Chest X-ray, AP view. Patient: 13 years old, sex M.
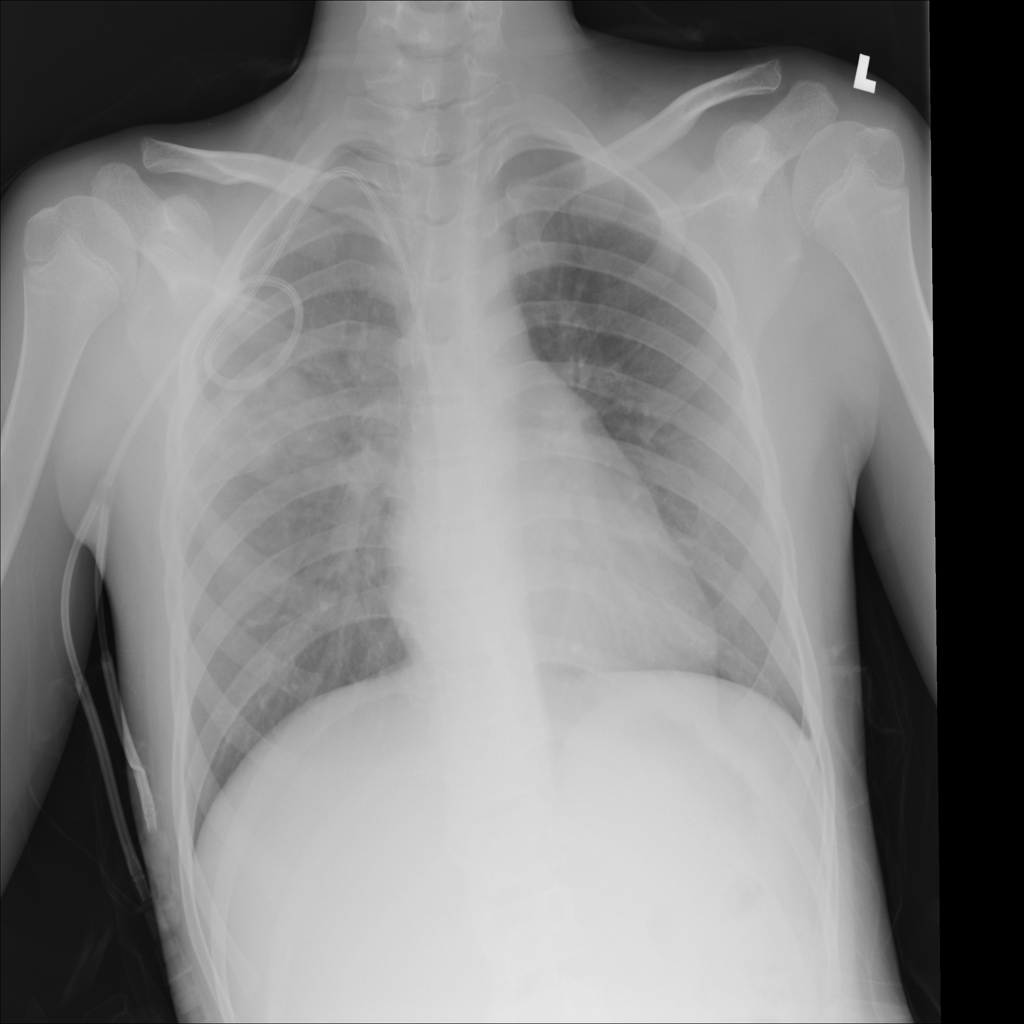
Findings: Consolidation